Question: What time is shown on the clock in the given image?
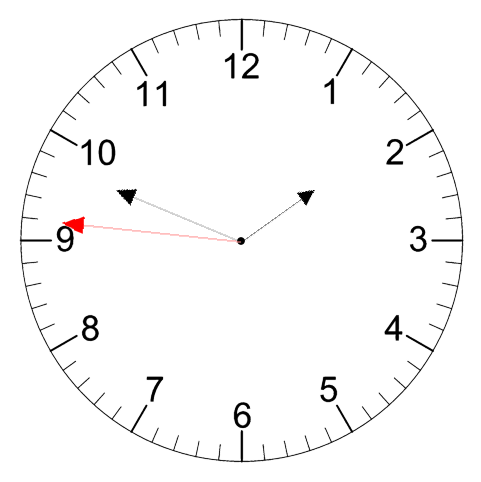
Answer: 01:48:46